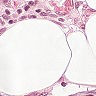
Metastatic tissue present: no